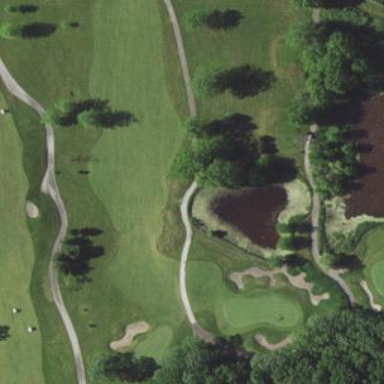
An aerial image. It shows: Golf fairway surrounded by grass.